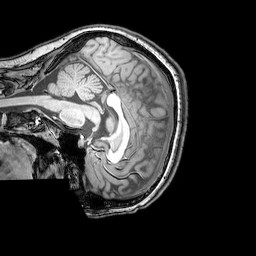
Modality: T1w
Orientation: sagittal
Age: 24
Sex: female
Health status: healthy
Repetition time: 0.081 s
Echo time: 0.037 s